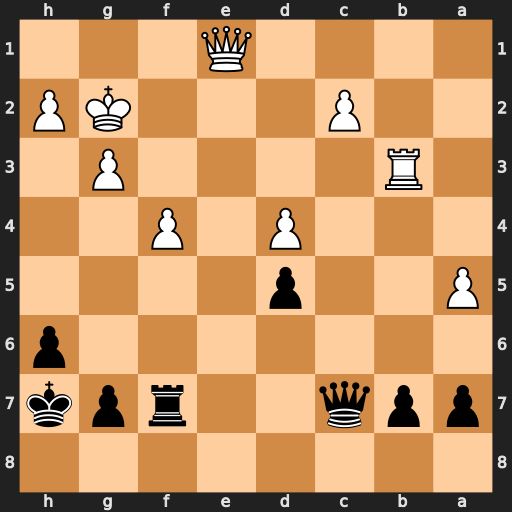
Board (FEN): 8/ppq2rpk/7p/P2p4/3P1P2/1R4P1/2P3KP/4Q3
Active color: b
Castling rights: -
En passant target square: -
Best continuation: Qxc2+ Kh3 Qxb3